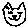
Label: cat